The plot shows how the frequency content of a bearing vibration signal evolves over time (STFT spectrogram). Diagnose the bearing from this image, choosing from: normal, inner_race, outer_race, ball.
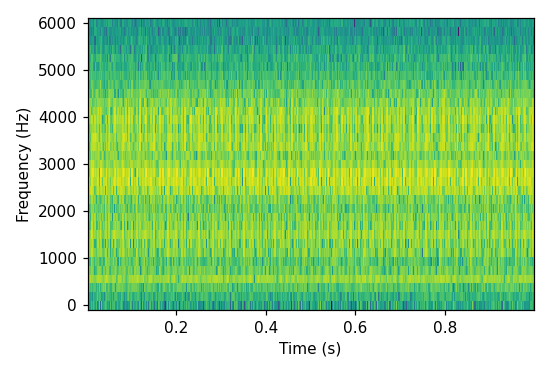
Answer: inner_race